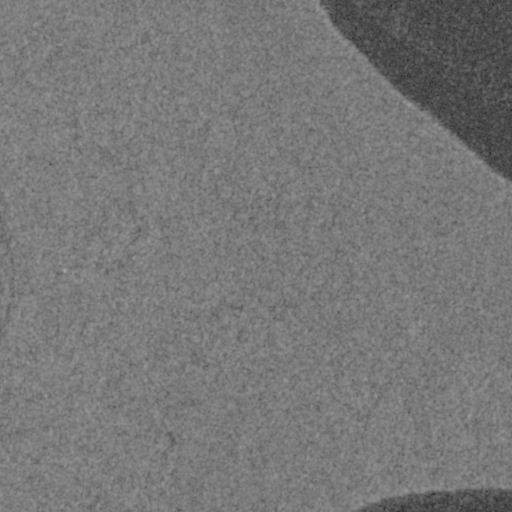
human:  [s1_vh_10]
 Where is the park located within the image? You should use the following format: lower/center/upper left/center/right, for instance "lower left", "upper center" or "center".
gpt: The park is located in the lower right of the image.
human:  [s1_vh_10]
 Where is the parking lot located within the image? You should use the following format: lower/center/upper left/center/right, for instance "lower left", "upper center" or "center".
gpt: The parking lot is located in the lower right of the image.
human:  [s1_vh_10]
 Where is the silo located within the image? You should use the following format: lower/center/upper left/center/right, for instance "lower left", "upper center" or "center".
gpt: The silo is located in the lower right of the image.
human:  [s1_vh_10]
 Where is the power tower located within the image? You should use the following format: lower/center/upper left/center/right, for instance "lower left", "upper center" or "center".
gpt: There is no power tower in the image.

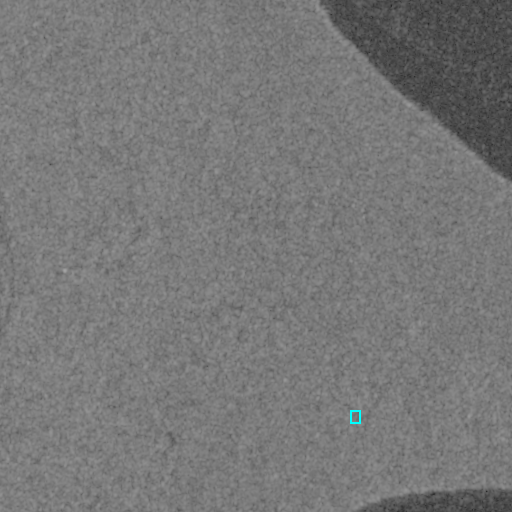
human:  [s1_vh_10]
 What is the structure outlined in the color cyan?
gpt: The structure outlined in cyan is a park.
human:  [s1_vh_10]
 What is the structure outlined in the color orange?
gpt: There is no orange outline.